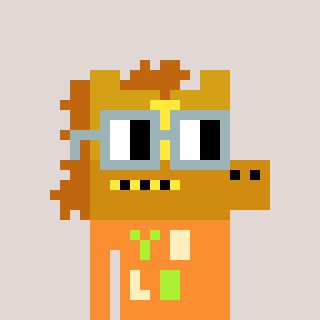
a pixel art character with square dark gray glasses, a yellow horse-shaped head and a orange-colored body on a warm background